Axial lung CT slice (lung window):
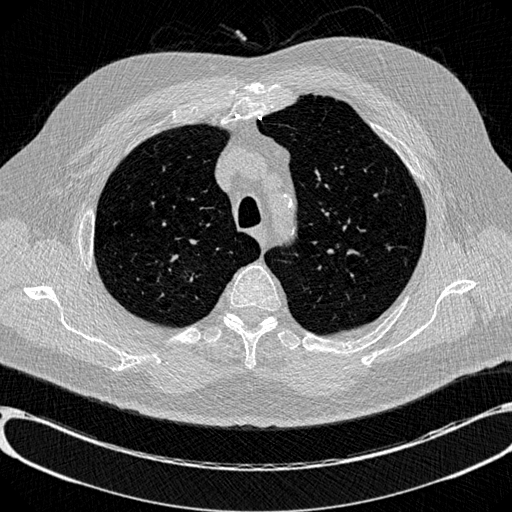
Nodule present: no